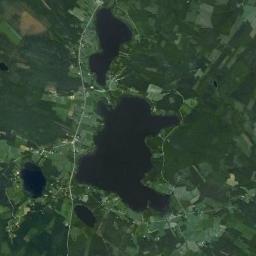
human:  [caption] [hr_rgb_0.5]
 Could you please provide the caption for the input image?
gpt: The lake in the picture is in the desert .

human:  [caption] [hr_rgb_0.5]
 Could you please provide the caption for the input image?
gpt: An irregularly shaped blue lake is surrounded by forests and green fields, With small lakes next to it .

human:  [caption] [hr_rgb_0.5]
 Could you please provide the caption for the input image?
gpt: There are many lakes of different shapes and sizes .

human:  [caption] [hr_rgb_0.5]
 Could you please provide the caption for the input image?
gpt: Some lakes of different sizes lie on a flat ground covered with vegetation and the water is deep green .

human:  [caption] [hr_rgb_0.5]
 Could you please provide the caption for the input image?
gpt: There are many green farmlands around the lakes .